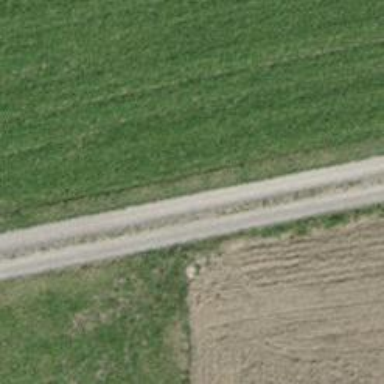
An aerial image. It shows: Compacted track road with grade3 tracktype.